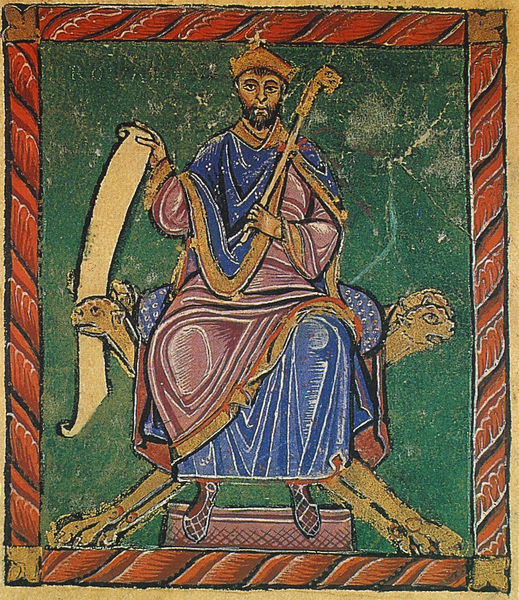
Titel: Tumbo A
Institution: Santiago de Compostela, Archivo de la Catedral
Schlagwörter: blau, mann, weiß, gelb, grün, sitzen, bunt, rot, alt, bart, gesicht, mensch, kirche, figur, krone, schuhe, farbe, linien, könig, thron, striche, religion, löwenkopf, gesciht, rolle, pergament, otto, schriftrolle, harfe, heilig, szepter, zither, buchmalerei, evangeliar, miniaturmalerei